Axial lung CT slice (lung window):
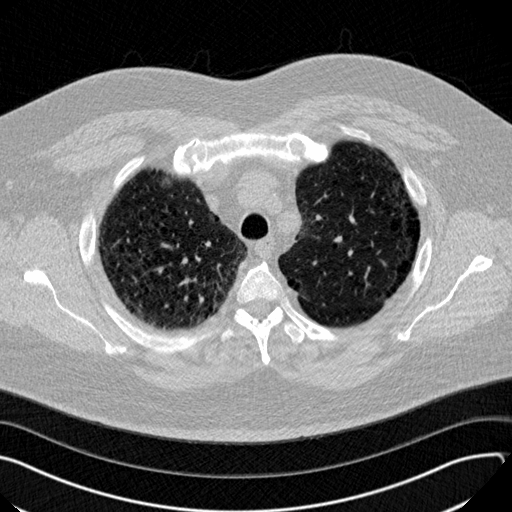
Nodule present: no